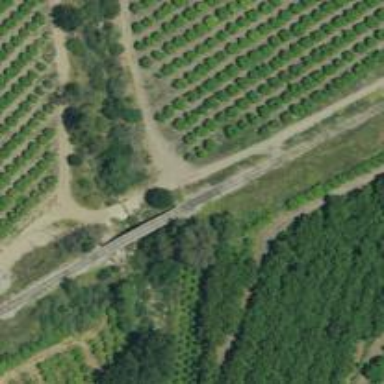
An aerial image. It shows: Preserved railway bridge over the rail line.